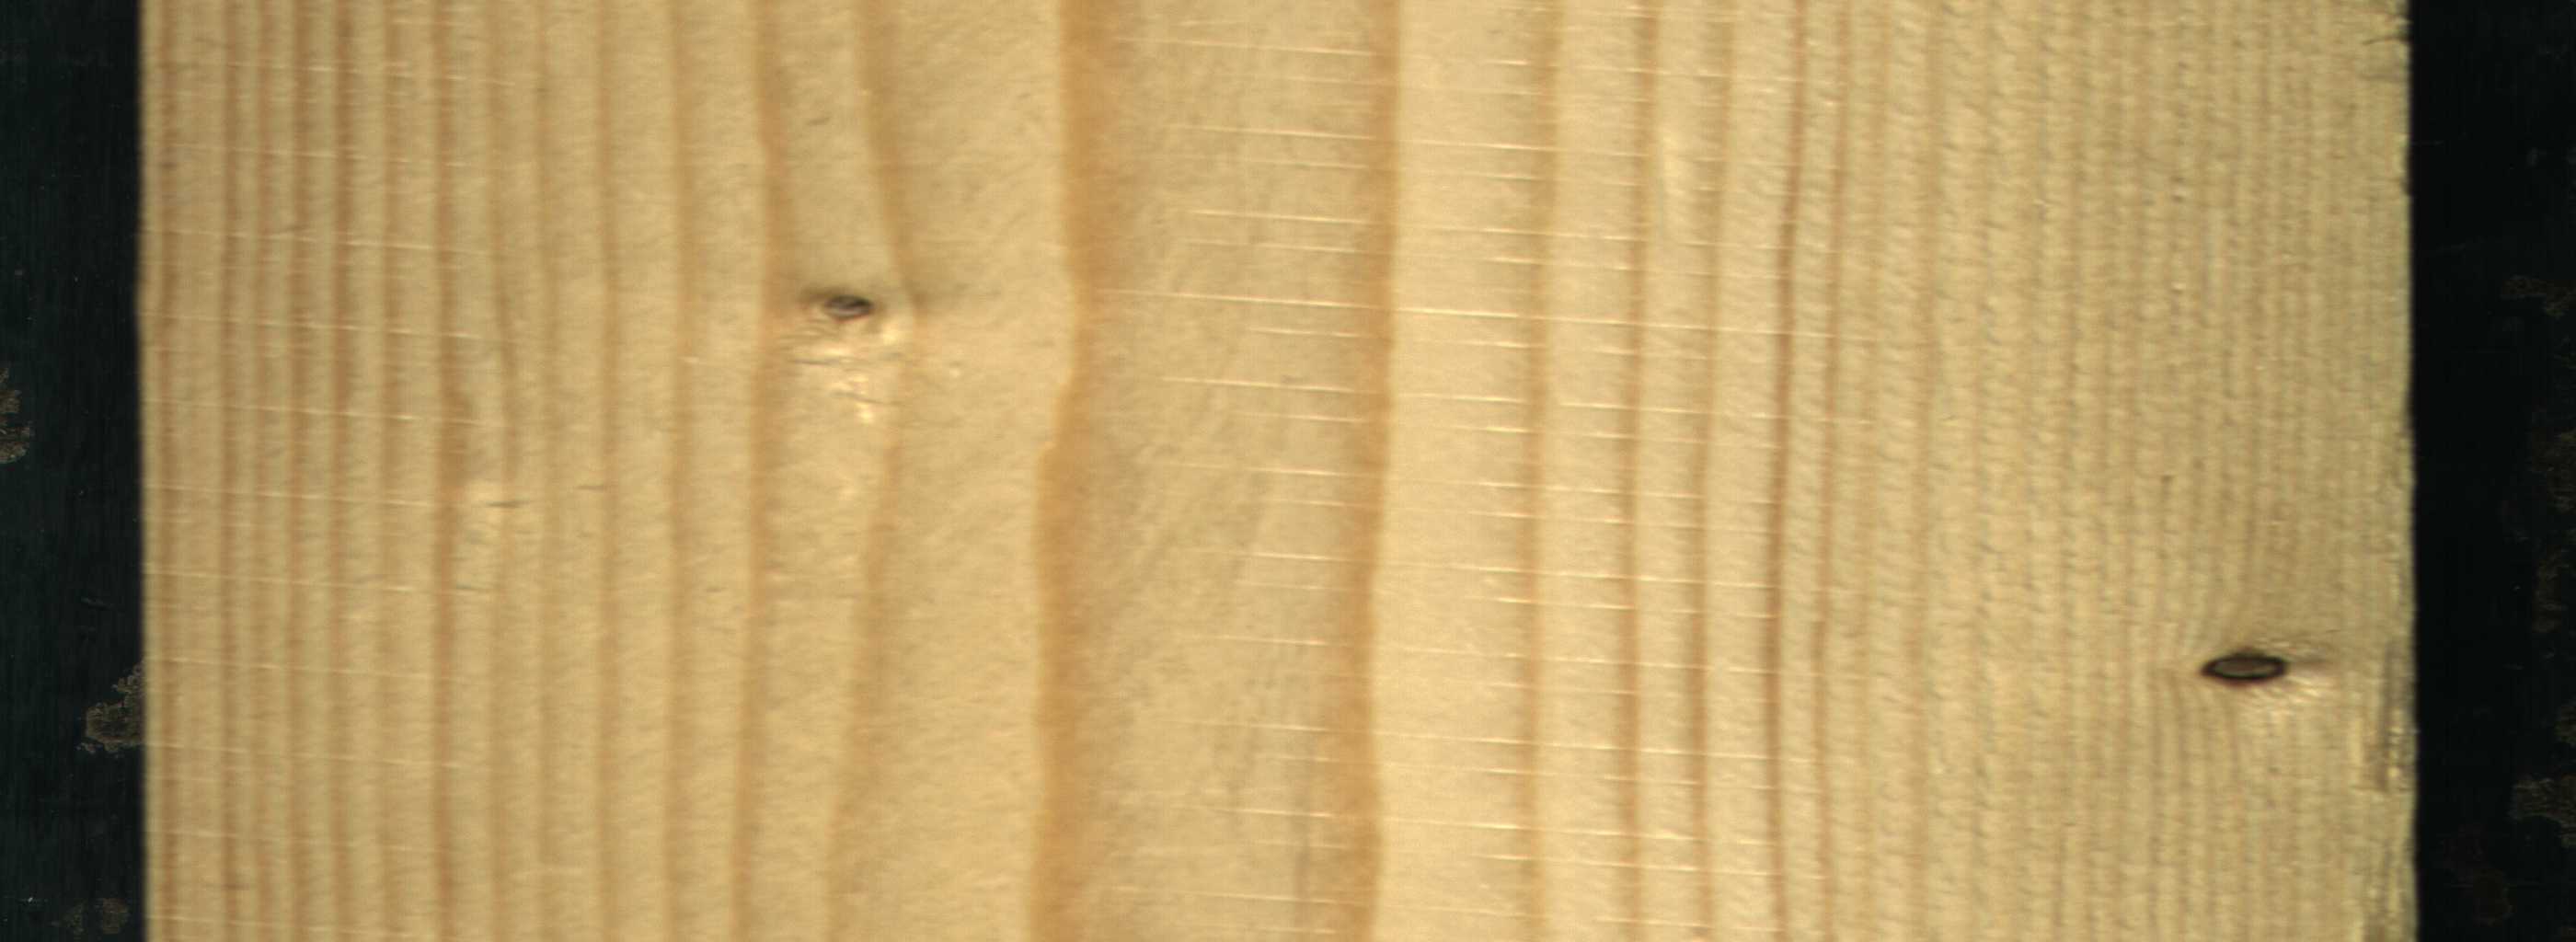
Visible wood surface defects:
Dead_Knot
Live_Knot